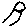
Label: bird